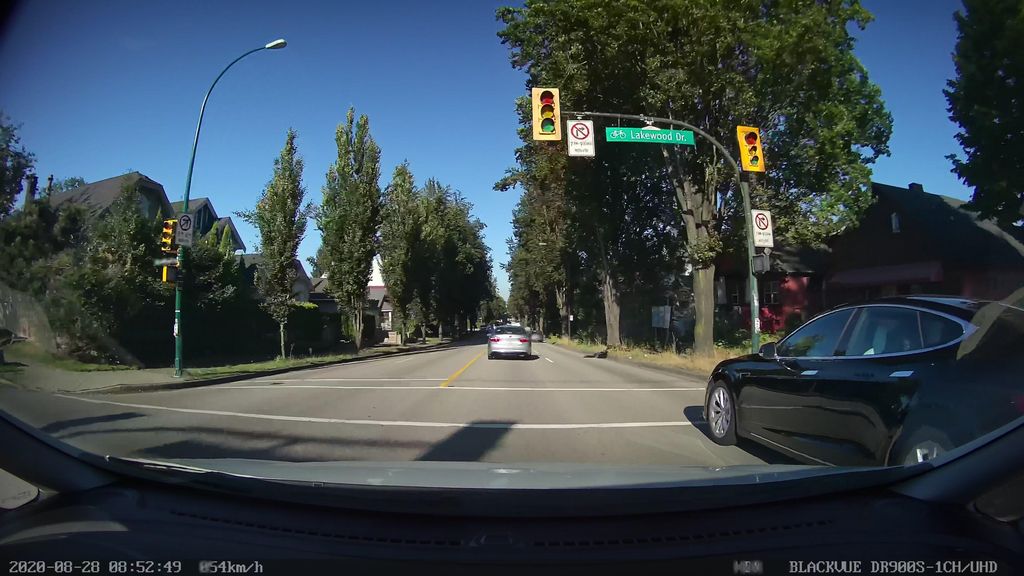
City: vancouver